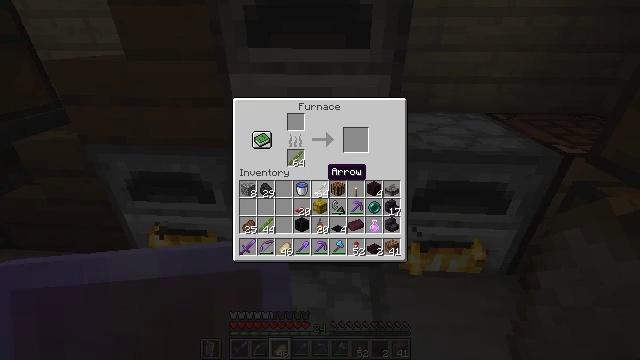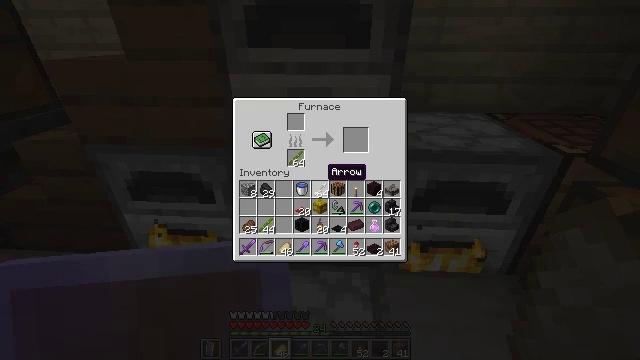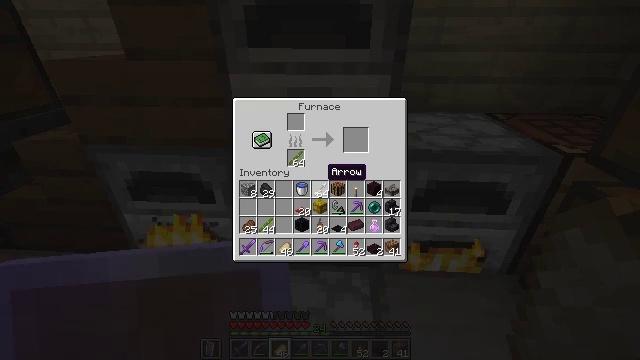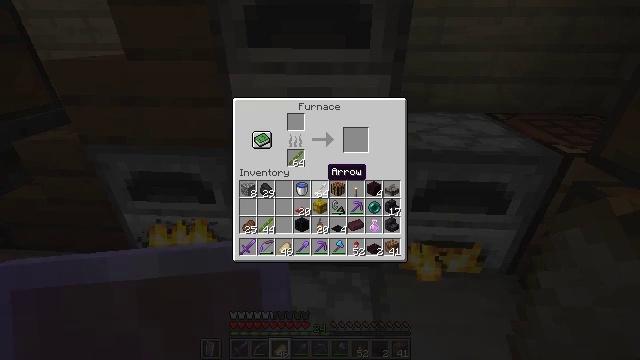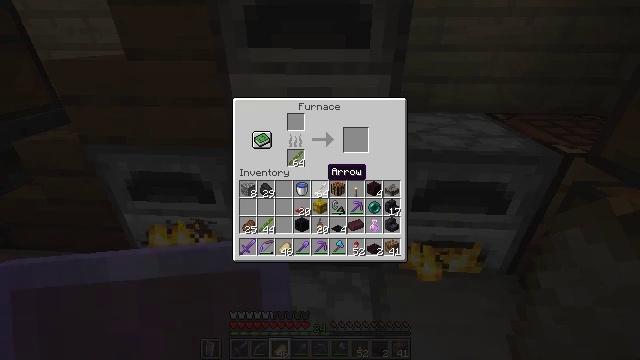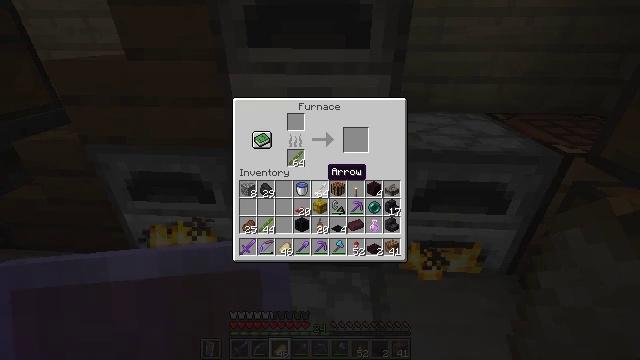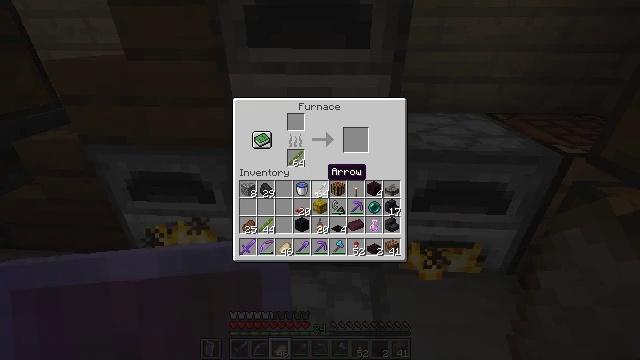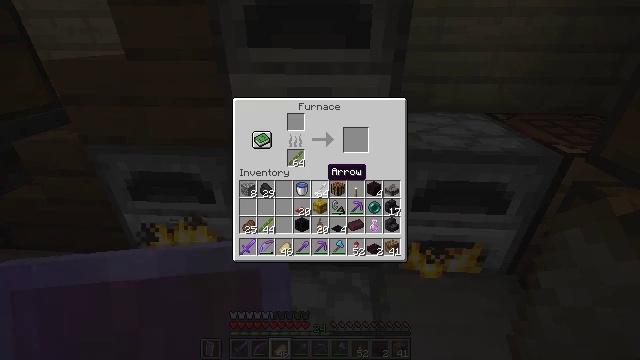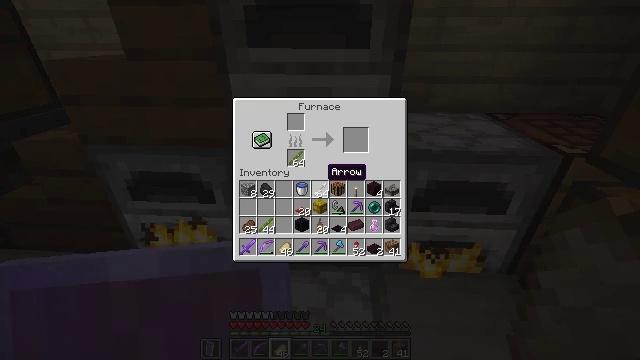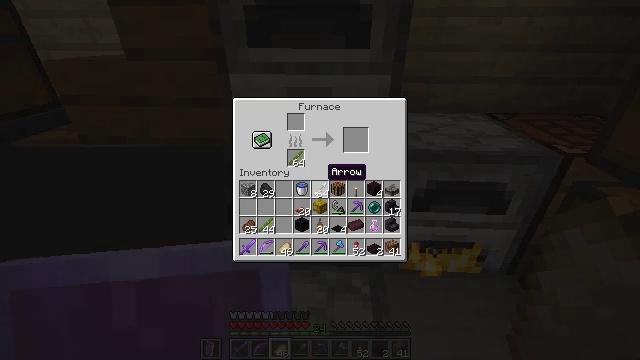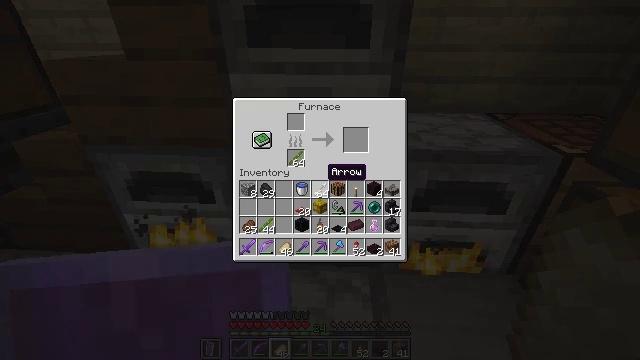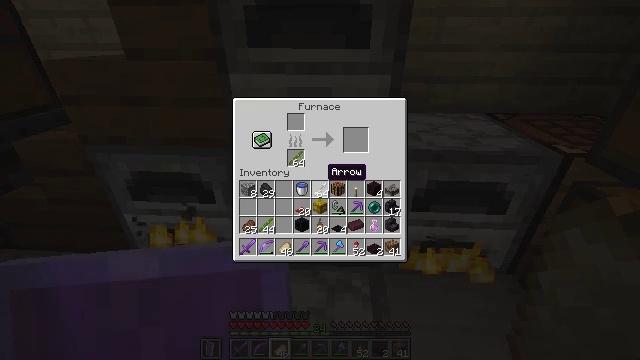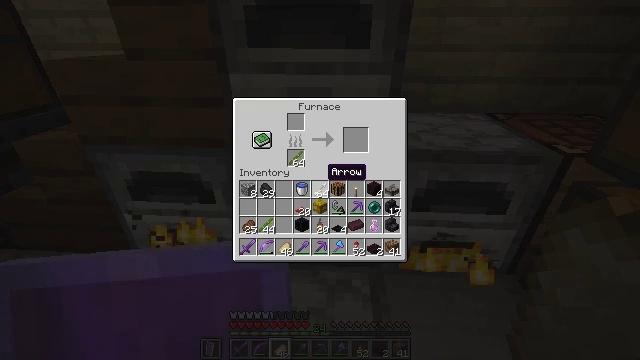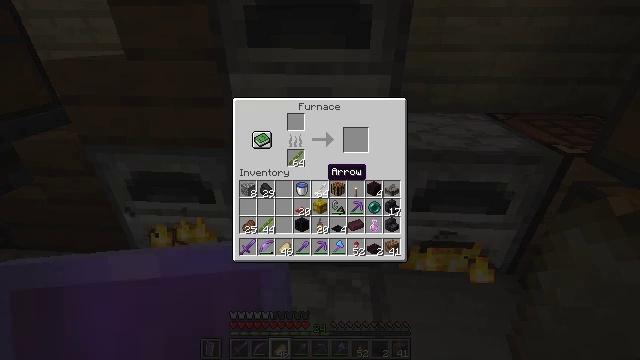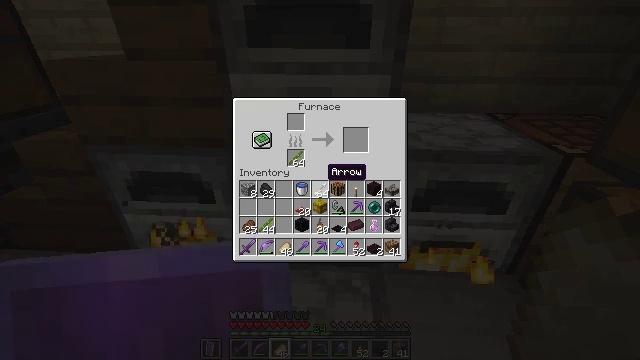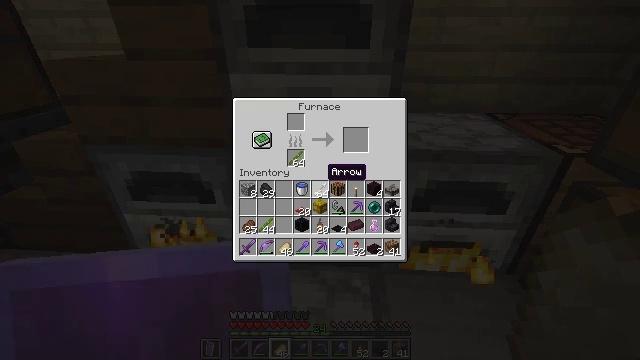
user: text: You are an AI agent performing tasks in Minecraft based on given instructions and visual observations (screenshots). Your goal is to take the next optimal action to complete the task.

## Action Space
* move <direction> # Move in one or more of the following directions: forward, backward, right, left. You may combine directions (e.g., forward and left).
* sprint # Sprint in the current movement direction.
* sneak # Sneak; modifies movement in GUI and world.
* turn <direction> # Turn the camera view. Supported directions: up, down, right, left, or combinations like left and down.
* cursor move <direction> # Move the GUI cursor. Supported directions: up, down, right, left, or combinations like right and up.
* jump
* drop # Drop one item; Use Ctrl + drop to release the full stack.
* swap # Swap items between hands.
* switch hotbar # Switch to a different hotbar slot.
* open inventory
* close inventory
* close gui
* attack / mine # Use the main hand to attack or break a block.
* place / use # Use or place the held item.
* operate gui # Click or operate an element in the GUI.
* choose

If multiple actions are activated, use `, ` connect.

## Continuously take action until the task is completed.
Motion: motion action
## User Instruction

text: Obtain nether brick by smelting netherrack.
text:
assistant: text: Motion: no_op
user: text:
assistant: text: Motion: no_op
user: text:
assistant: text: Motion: no_op
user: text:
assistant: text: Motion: no_op
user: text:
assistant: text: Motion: no_op
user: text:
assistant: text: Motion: no_op
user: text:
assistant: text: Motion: no_op
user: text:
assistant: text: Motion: no_op
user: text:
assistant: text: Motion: no_op
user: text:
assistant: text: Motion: no_op
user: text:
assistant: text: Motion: no_op
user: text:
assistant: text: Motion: no_op
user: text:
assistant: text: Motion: no_op
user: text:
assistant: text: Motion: no_op
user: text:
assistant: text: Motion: no_op
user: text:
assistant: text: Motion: no_op
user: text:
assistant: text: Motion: no_op
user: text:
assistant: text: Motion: no_op
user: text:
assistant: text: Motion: no_op
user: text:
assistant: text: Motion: no_op
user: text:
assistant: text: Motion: no_op
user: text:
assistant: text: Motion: no_op
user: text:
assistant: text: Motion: no_op
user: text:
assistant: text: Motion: no_op
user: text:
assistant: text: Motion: no_op
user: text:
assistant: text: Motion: no_op
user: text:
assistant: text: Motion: no_op
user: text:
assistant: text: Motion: no_op
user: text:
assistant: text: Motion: no_op
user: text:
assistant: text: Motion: no_op